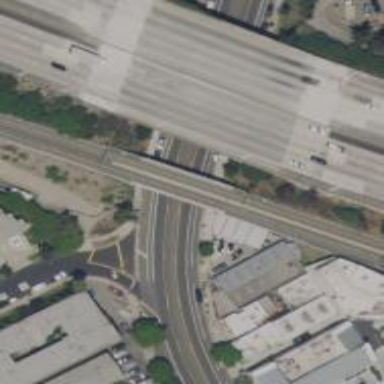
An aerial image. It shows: Bridge for light rail electrified with contact line.